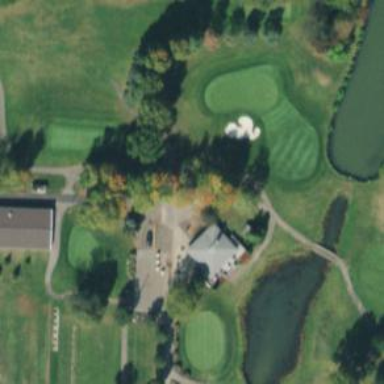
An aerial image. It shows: Path for both roads and golfers.